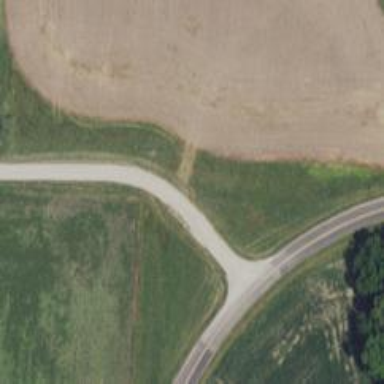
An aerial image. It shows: Unclassified road.